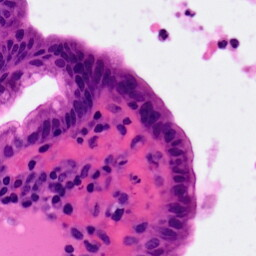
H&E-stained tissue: Pancreatic